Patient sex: F
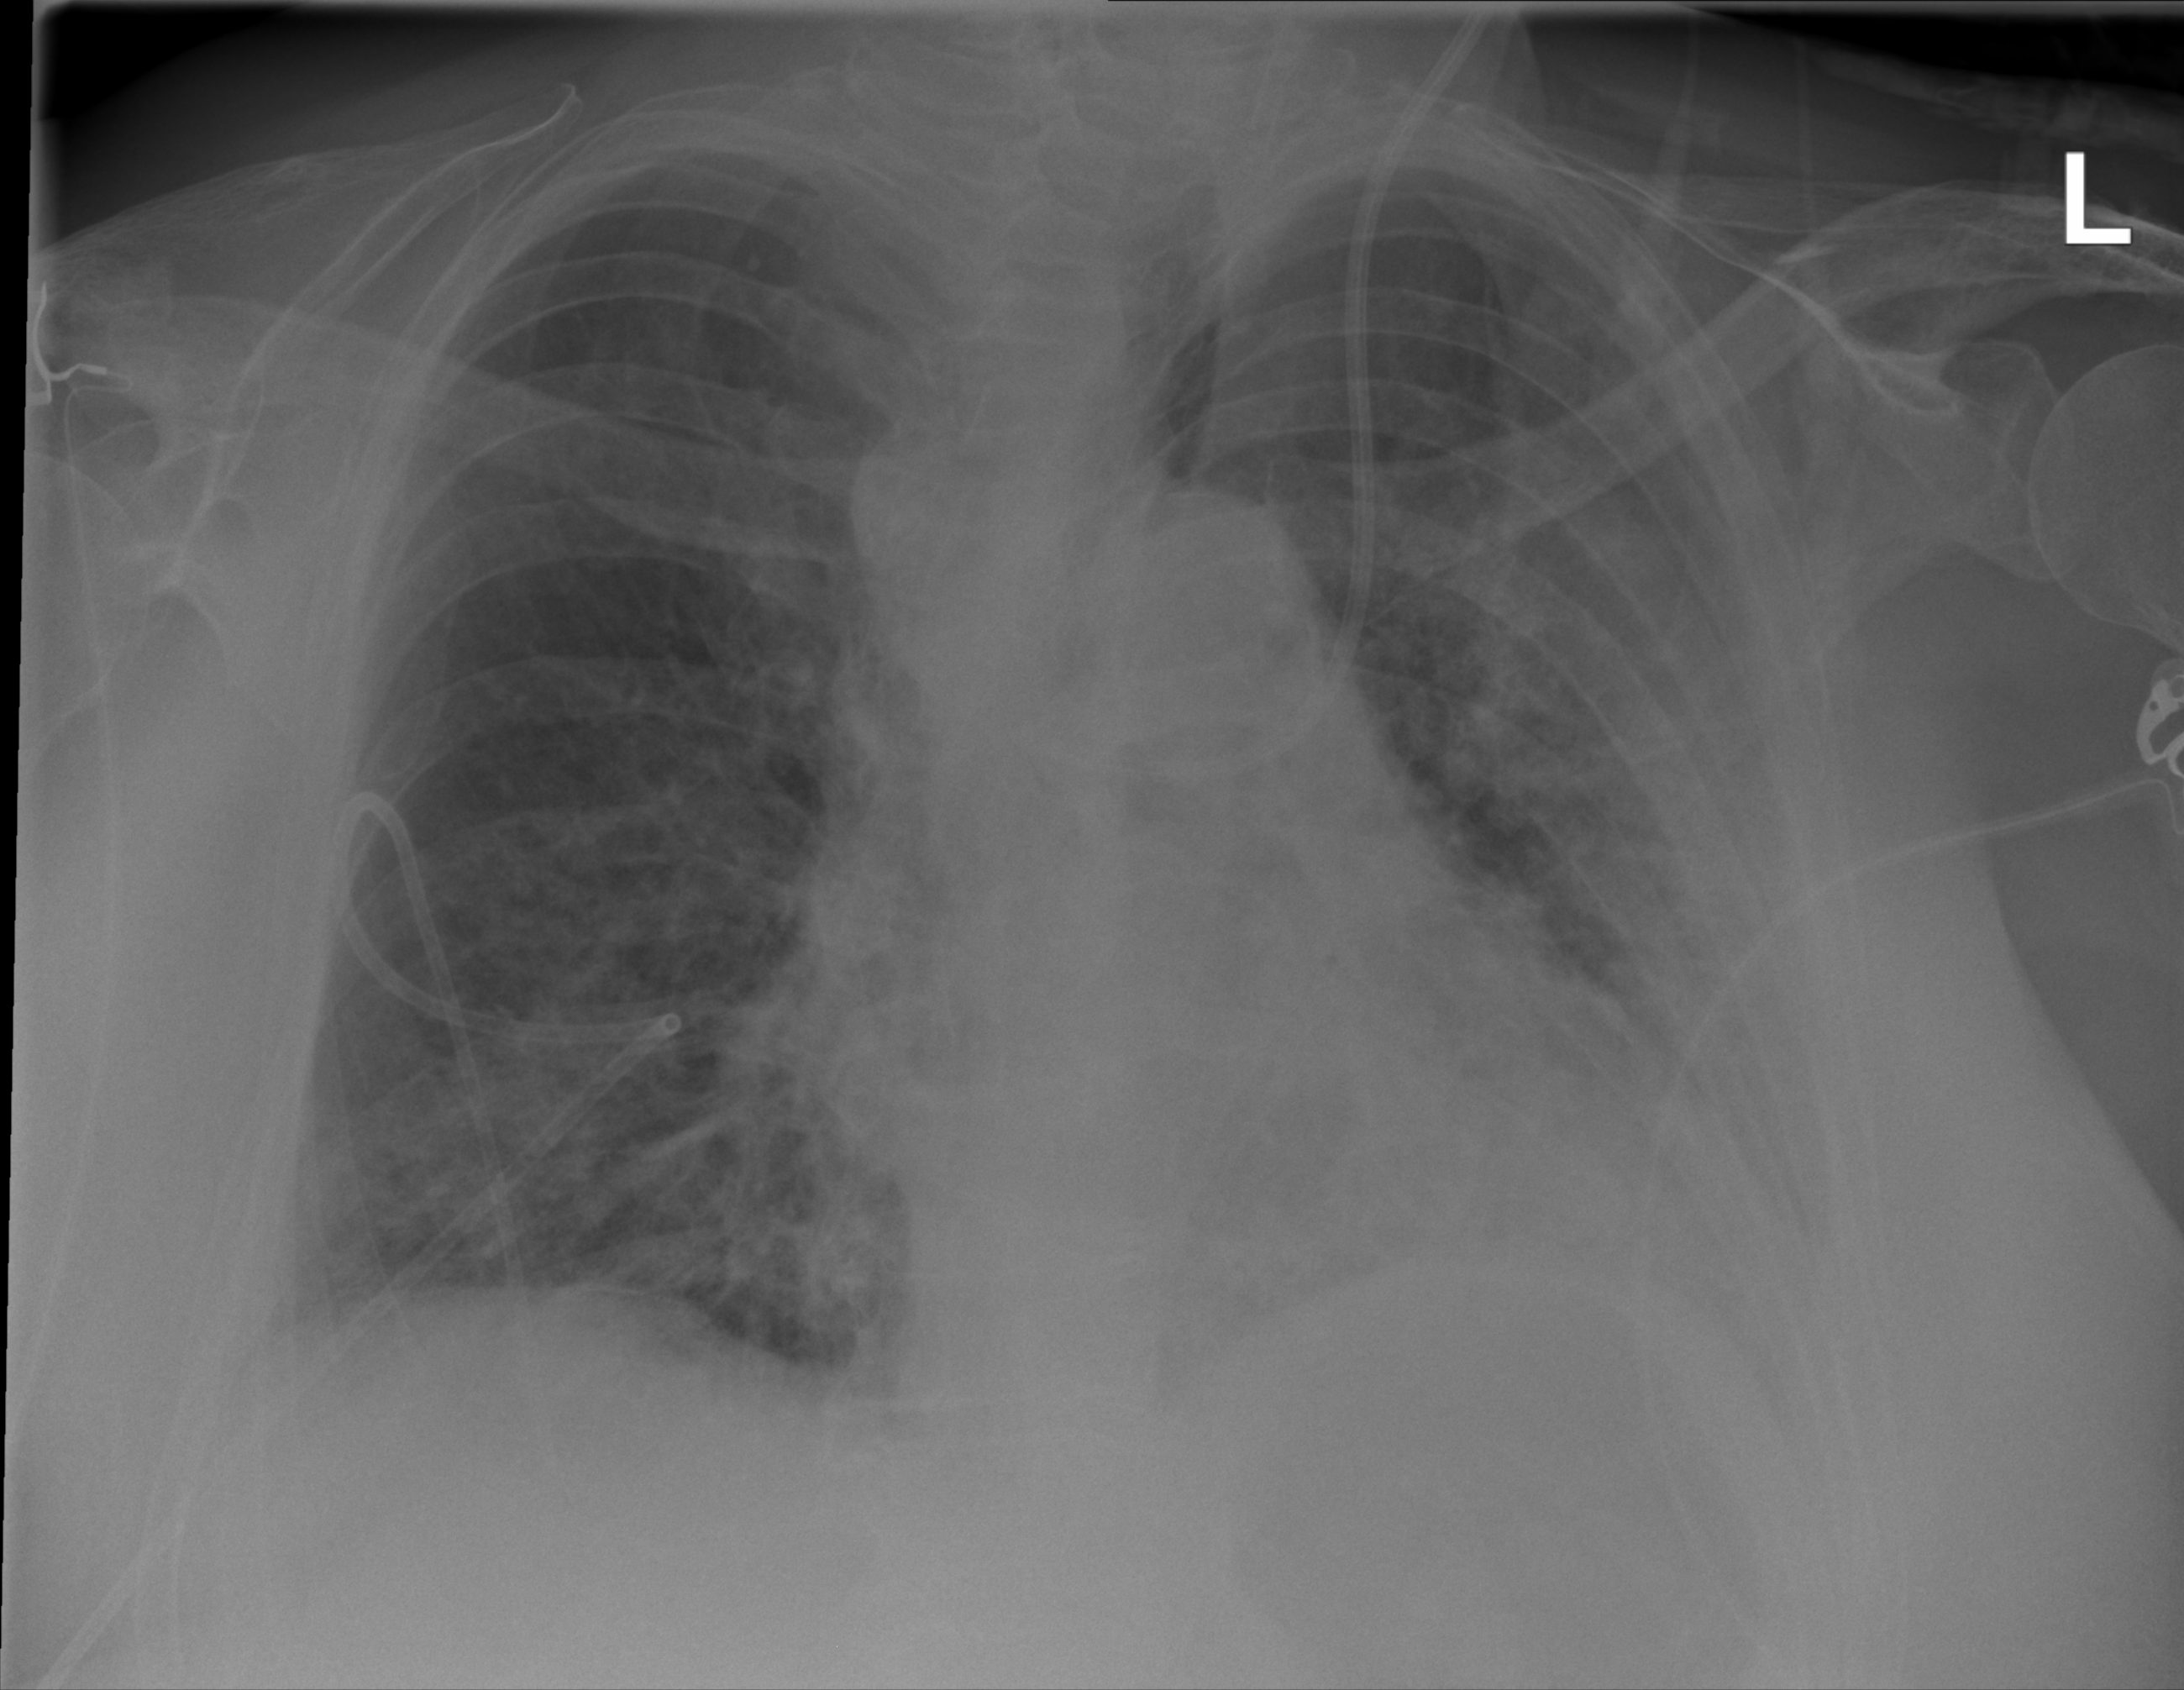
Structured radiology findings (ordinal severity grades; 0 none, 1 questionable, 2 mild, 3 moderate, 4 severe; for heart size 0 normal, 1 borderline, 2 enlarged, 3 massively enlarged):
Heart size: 1
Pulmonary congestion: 2
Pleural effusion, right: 2
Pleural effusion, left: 2
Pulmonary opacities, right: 3
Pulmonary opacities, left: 3
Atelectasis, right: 2
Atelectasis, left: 2